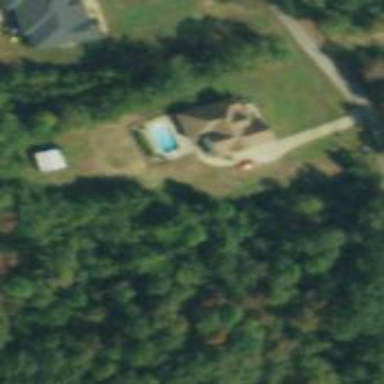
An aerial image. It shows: Swimming pool located in leisure land.